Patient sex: F
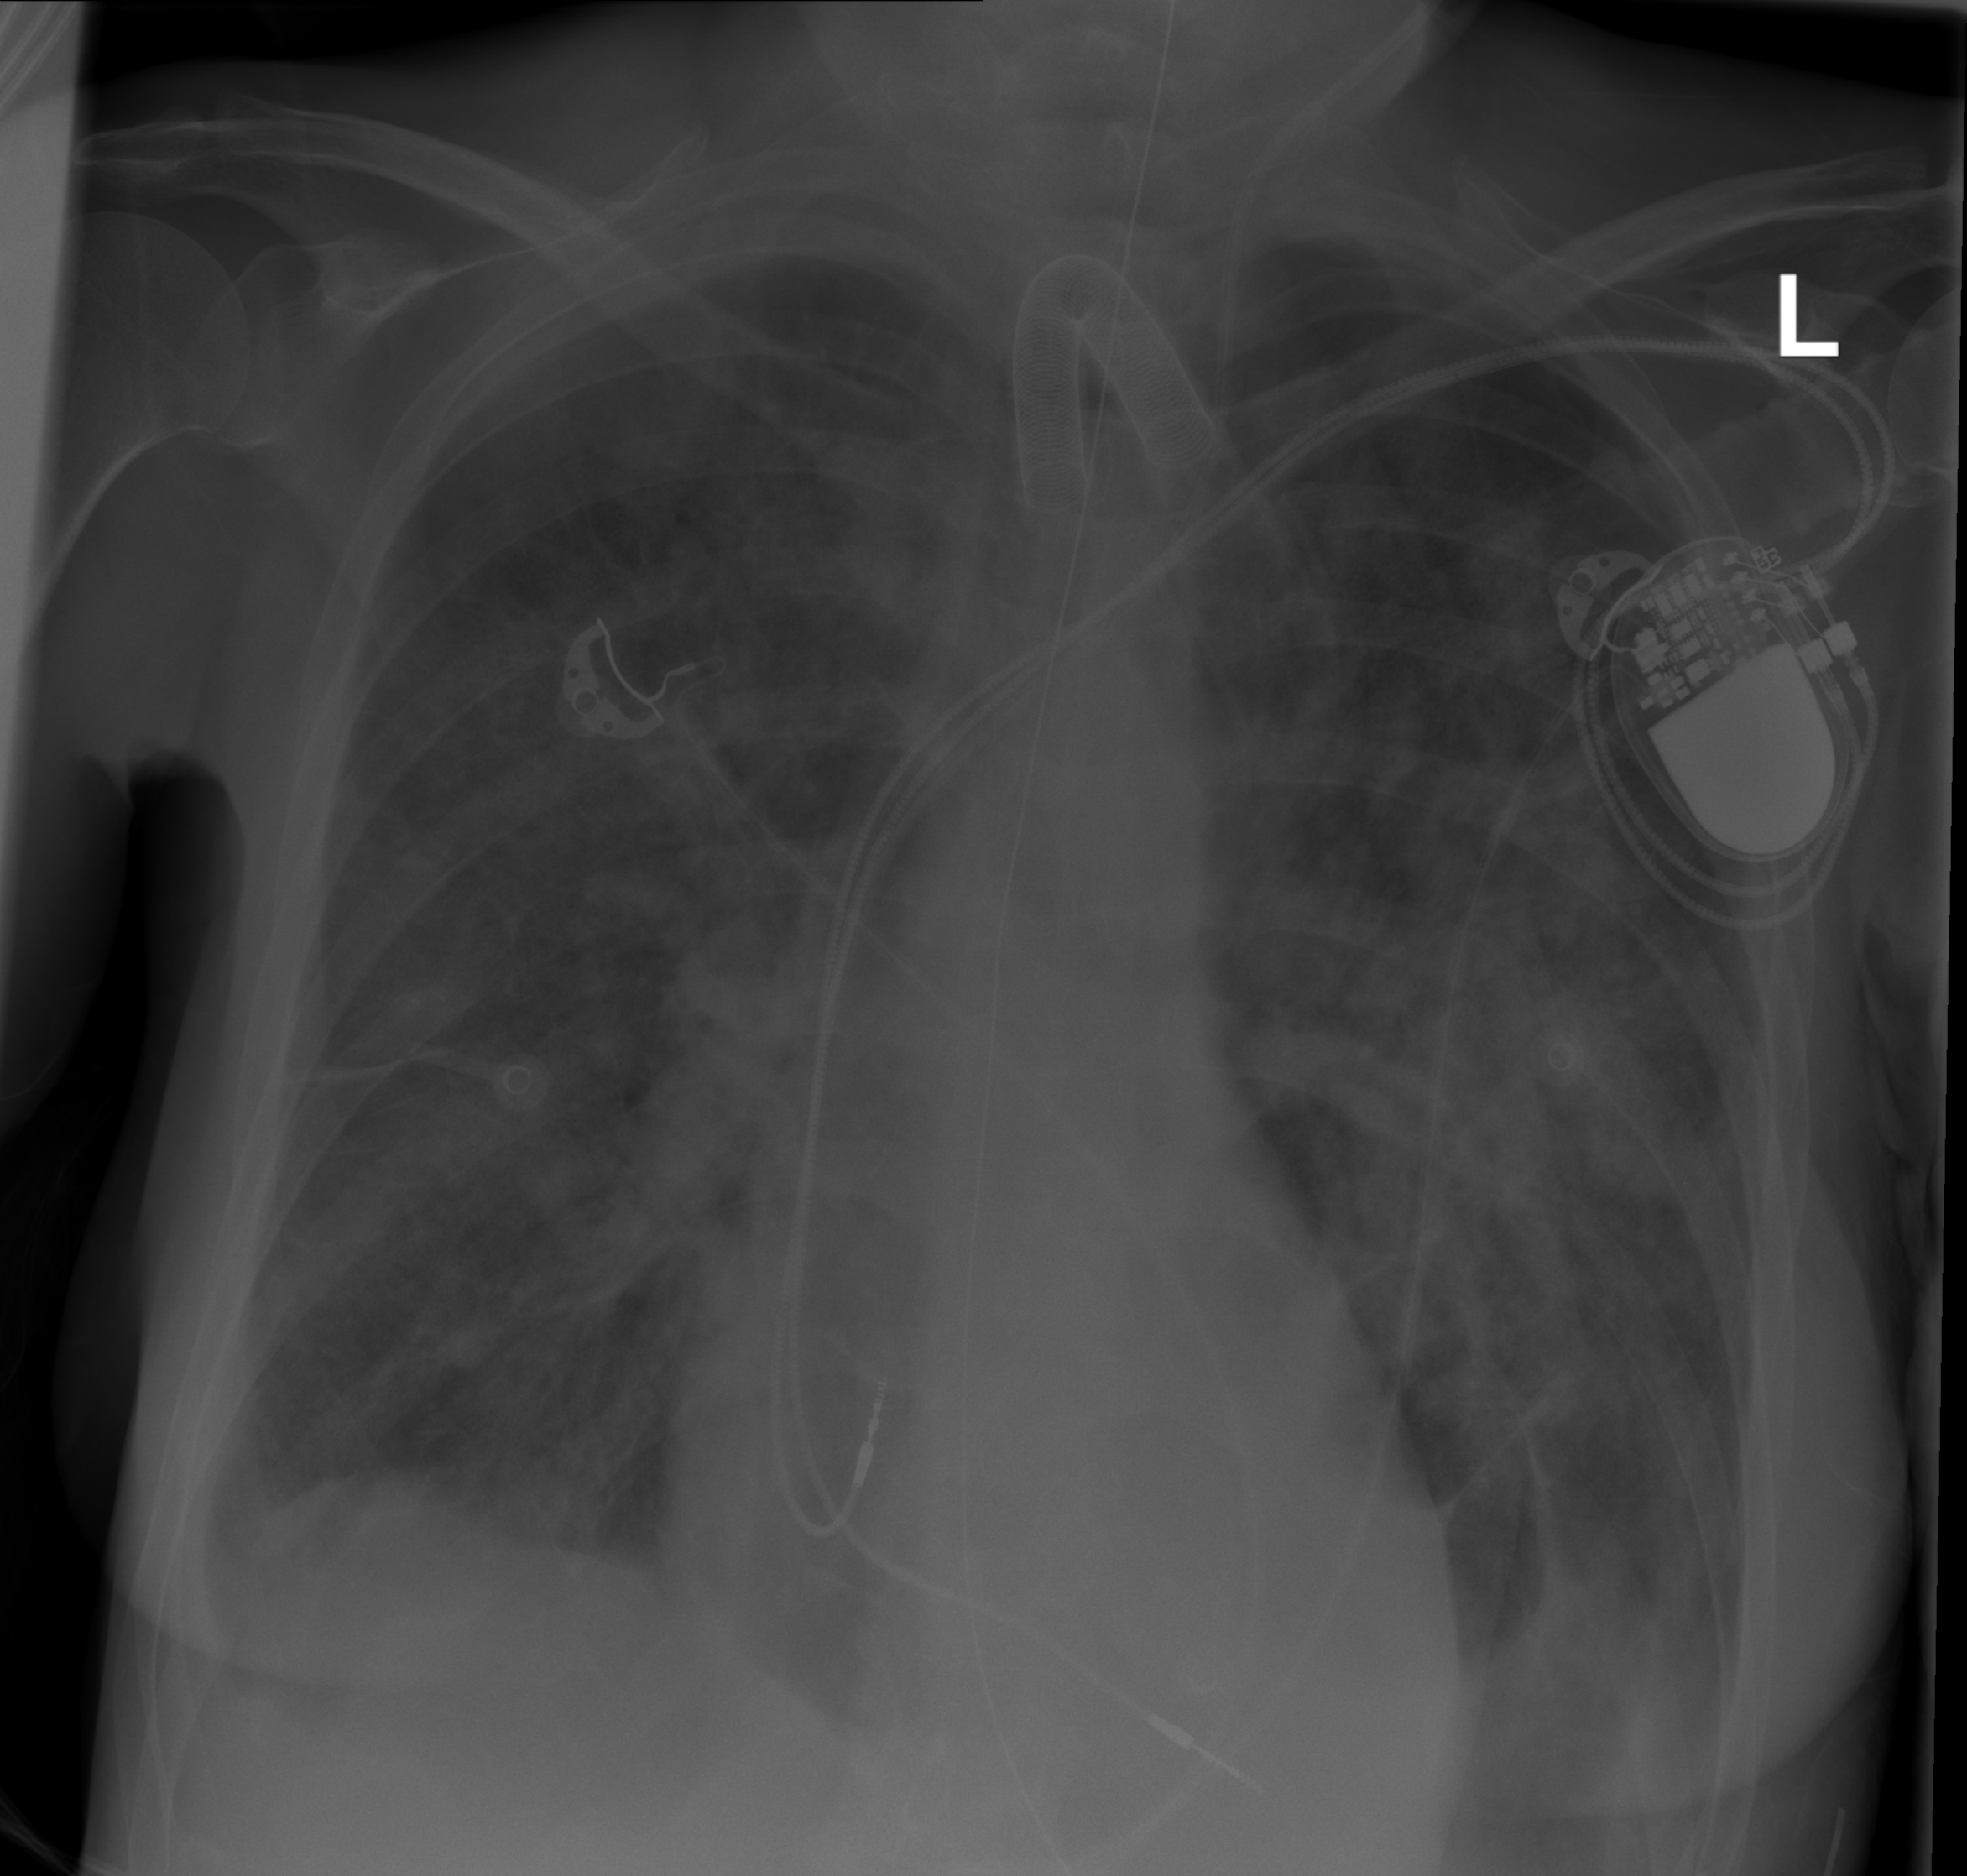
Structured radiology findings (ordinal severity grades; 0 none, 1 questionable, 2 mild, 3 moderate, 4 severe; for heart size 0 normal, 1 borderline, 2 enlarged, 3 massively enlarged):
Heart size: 0
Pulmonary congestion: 2
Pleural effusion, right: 2
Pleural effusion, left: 1
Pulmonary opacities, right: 3
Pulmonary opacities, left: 3
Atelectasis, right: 2
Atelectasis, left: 2